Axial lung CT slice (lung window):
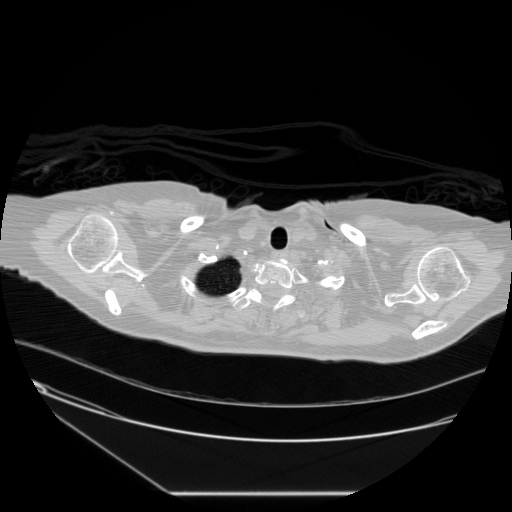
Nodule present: no